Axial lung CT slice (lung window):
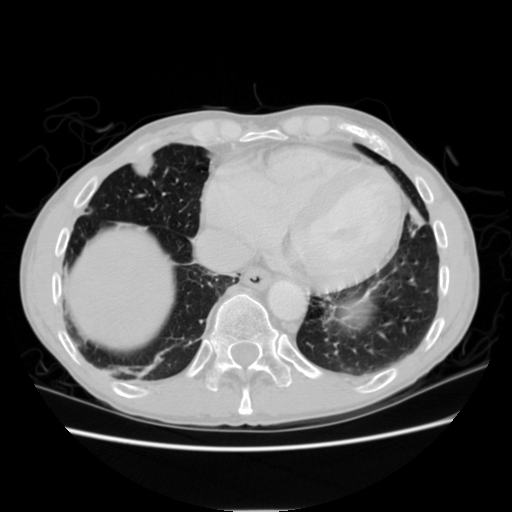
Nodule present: yes
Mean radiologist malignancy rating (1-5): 4.5